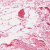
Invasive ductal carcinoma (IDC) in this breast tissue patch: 0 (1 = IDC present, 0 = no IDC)